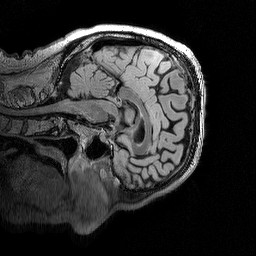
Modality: T2w
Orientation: sagittal
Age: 65
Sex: male
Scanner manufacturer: siemens
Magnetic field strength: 3 T
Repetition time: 5 s
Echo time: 0.386 s